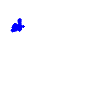
Particle: kaon